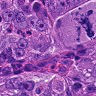
Metastatic tissue present: yes